Question: I have made multi-select 'QComboBox'. Items are checkable (every item have check box and text value). CheckBox is checked only when user click on it. What I want is to catch signal when user click on text value so I can set check box next to it checked. How to do that?

This is how I set model to combo box:
'''
areas = ["Area one", "Area two", "Area three", "Area four"]
model = QtGui.QStandardItemModel(5, 1)# 5 rows, 1 col
firstItem = QtGui.QStandardItem("---- Select area(s) ----")
firstItem.setBackground(QtGui.QBrush(QtGui.QColor(200, 200, 200)))
firstItem.setSelectable(False)
model.setItem(0, 0, firstItem)
for i,area in enumerate(areas):
item = QtGui.QStandardItem(area)
item.setFlags(QtCore.Qt.ItemIsUserCheckable | QtCore.Qt.ItemIsEnabled)
item.setData(QtCore.Qt.Unchecked, QtCore.Qt.CheckStateRole)
model.setItem(i+1, 0, item)
self.ui.comboBox.setModel(model)
self.ui.comboBox.installEventFilter(self)
'''
I've added event filter to block wheel event,so 'firstItem''s text is always shown as "chosen"
'''
def eventFilter(self,target,event):
if target == self.ui.comboBox:
if(event.type()== QtCore.QEvent.Wheel):
#wheel event is blocked here
return True
return False
'''
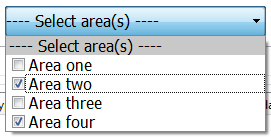
Answer: You need to connect a handler to the <URL>:
'''
self.ui.comboBox.view().pressed.connect(self.handleItemPressed)
...
def handleItemPressed(self, index):
item = self.ui.comboBox.model().itemFromIndex(index)
if item.checkState() == QtCore.Qt.Checked:
item.setCheckState(QtCore.Qt.Unchecked)
else:
item.setCheckState(QtCore.Qt.Checked)
'''